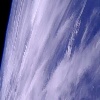
Label: cloud